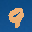
Label: 9